Chest X-ray:
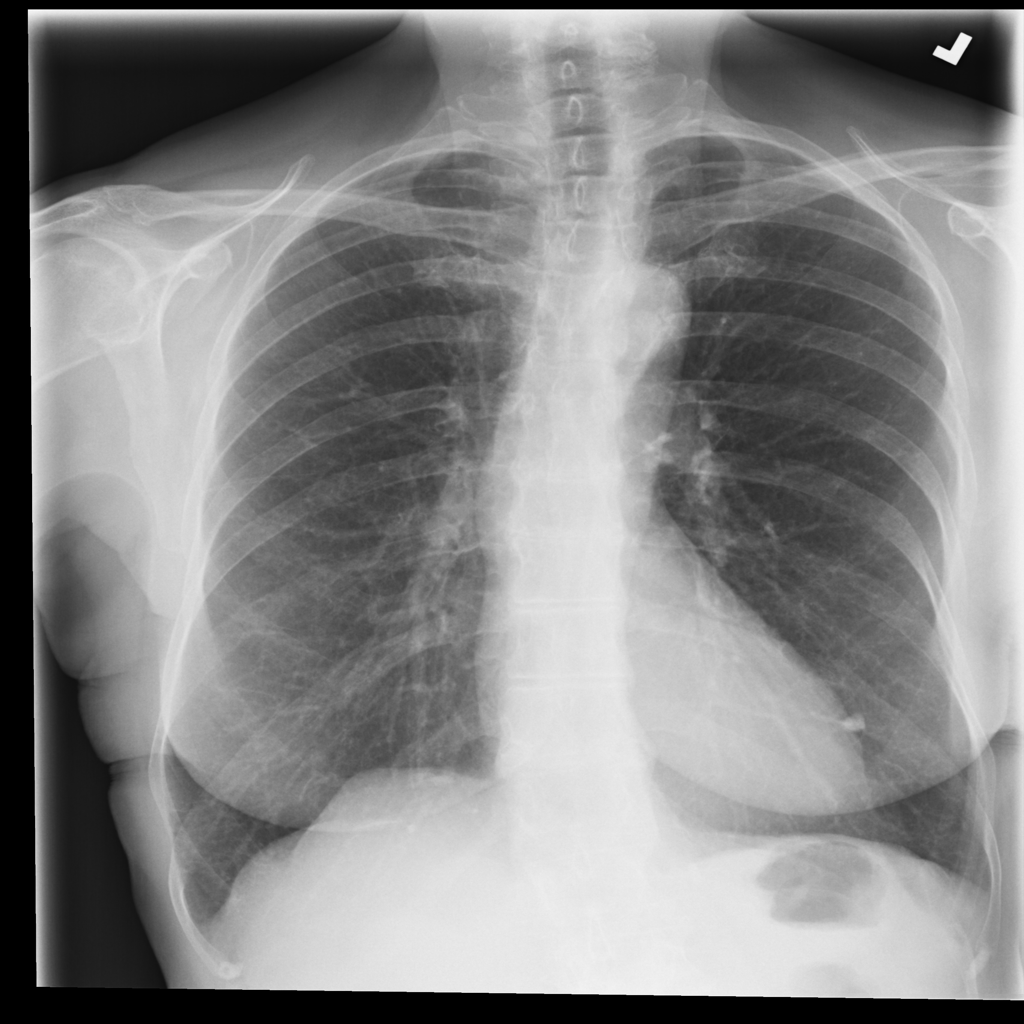
Findings: Calcification
No abnormal finding: no